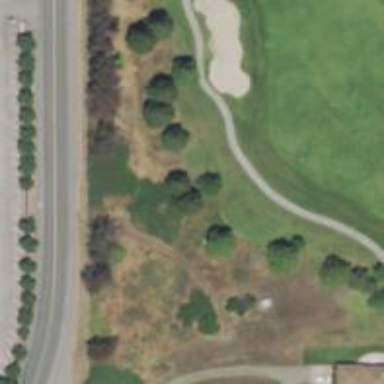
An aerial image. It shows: Footway leading to the Eagle Vines Golf Course.